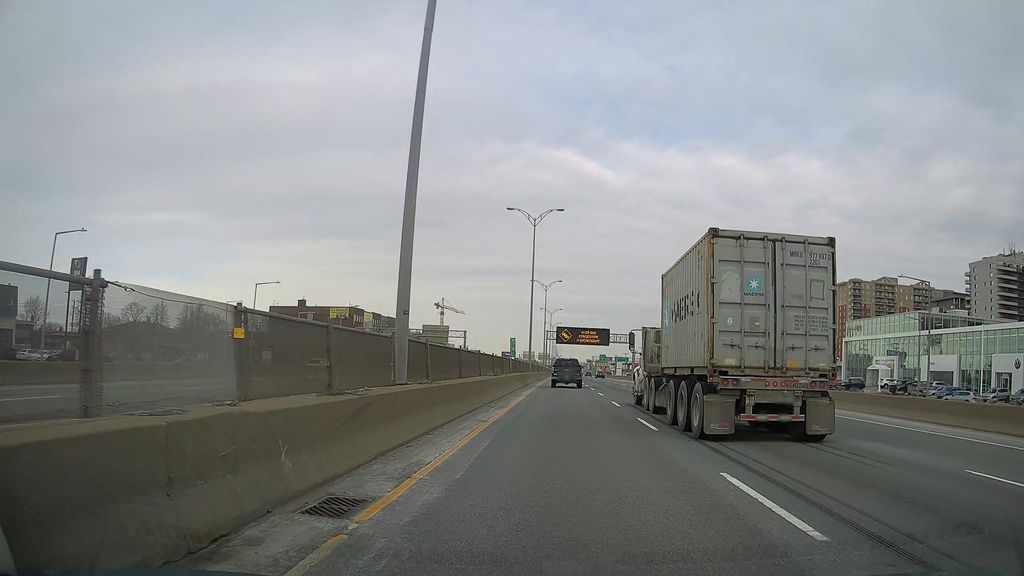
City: montreal